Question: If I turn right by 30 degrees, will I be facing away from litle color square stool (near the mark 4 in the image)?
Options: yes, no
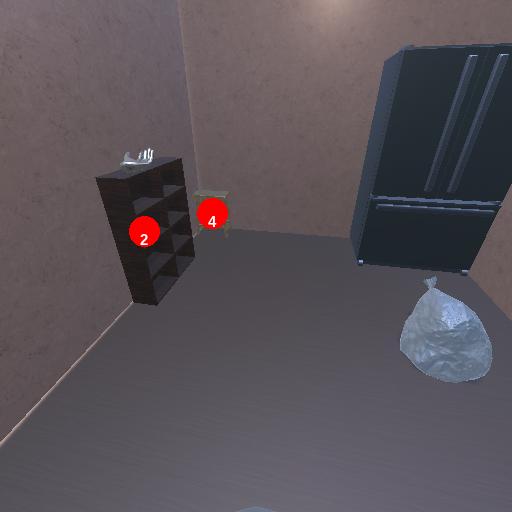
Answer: yes